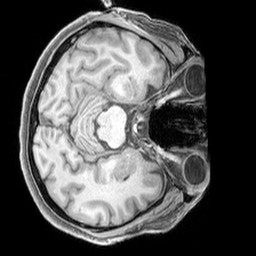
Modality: T1w
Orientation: axial
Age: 62
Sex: female
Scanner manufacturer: siemens
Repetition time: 2.3 s
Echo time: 0.00226 s